Question: Hey, I have a problem where parts of the Text in the TextView are out of the screen, Look at the picture:

I marked the problem in red squares..
xml:
'''
<?xml version="1.0" encoding="utf-8"?>
<LinearLayout
xmlns:android="http://schemas.android.com/apk/res/android"
android:layout_width="fill_parent"
android:layout_height="fill_parent"
android:layout_gravity="right"
android:background="@drawable/list"
android:padding="15px">
<ScrollView android:id="@+id/ScrollView01"
android:layout_width="fill_parent"
android:layout_height="fill_parent">
<LinearLayout
android:layout_width="fill_parent"
android:layout_height="fill_parent"
android:gravity="right">
<TextView
android:id="@+id/TfseerTextView"
android:layout_width="fill_parent"
android:layout_height="fill_parent"
android:textSize="17px"
android:textColor="#000"
></TextView>
</LinearLayout>
</ScrollView>
</LinearLayout>
'''
Is it possible to fix? Is there any work around? Thanks.
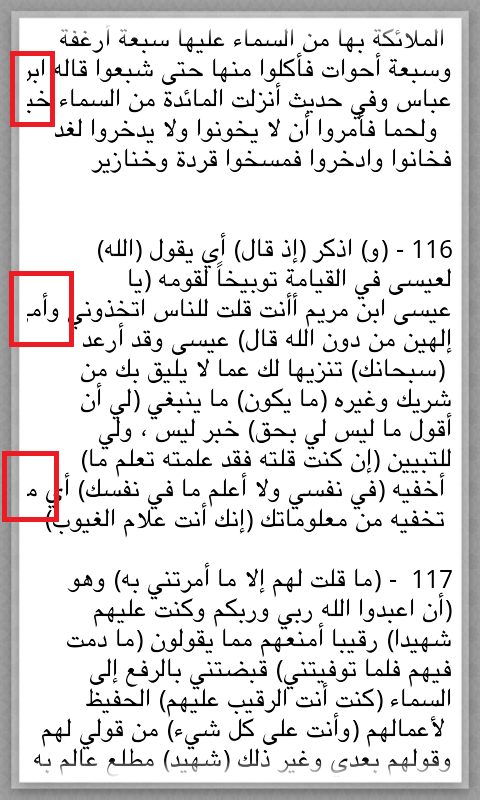
Answer: you should use 17sp instead of 17px for your textSize. sp stands for Scaled Pixel, it will result in your app appearing better / more consistent across a wide variety of devices with differing screen sizes and densities.
As for the problem you are having. Does it make any difference if you set the TextViews layout_width attribute to some value e.g. 'android:layout_width="200dip"' It looks to me like your TextView thinks that it has more space to use then it actually does (could be related to the grey box type things you have for the background, but this is a pure guess) If you set it to some specific value and it starts to wrap the text properly on the next line. Then you just have to try a few different widths and find out how big you can make it to keep everything appearing like it should.